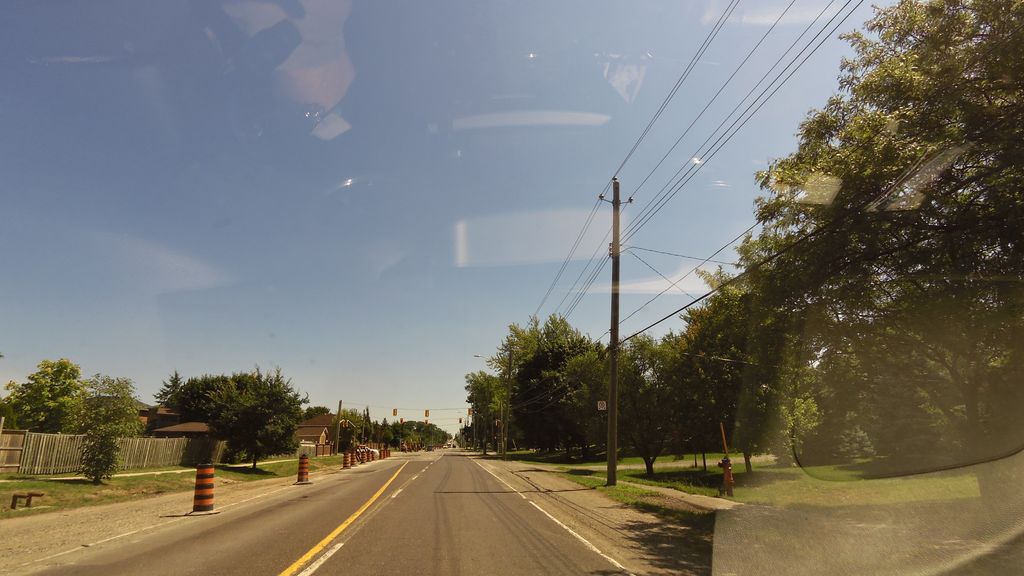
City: hamilton